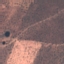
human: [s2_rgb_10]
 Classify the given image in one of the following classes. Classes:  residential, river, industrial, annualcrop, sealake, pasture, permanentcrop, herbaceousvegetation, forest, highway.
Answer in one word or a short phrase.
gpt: PermanentCrop